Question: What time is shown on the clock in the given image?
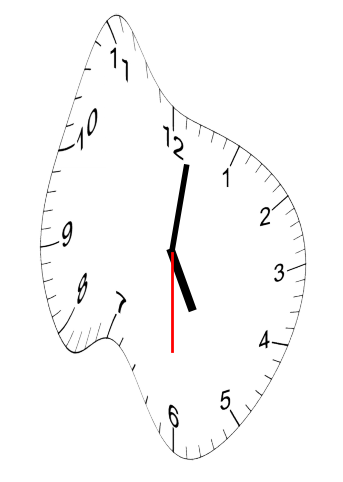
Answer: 05:01:30